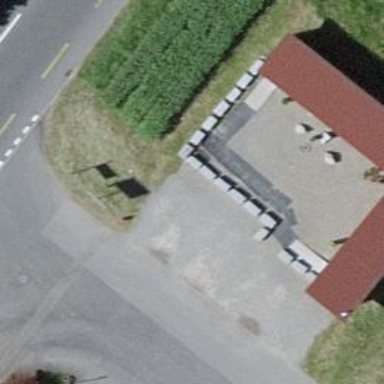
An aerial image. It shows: Farm shop.